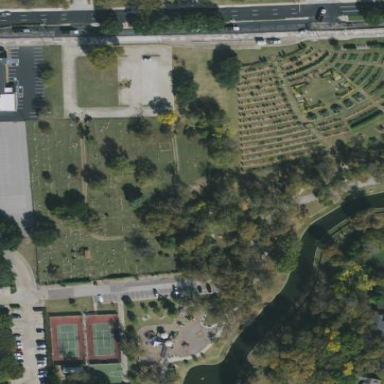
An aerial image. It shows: Cemetery.